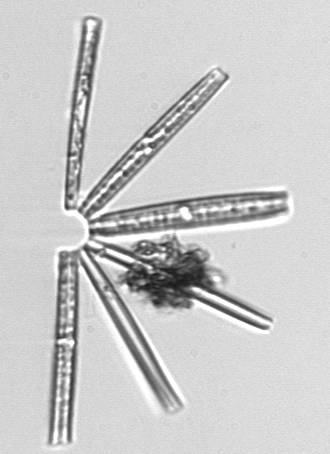
Label: Thalassionema